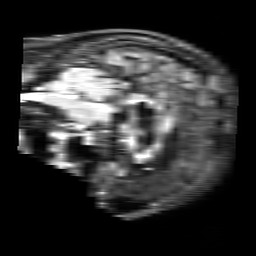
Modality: FLAIR
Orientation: sagittal
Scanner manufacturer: philips
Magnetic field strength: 3 T
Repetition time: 11 s
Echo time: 0.12 s